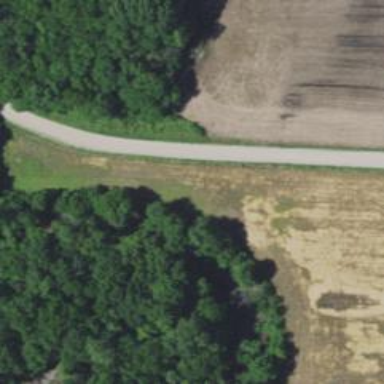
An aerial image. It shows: Unclassified road.